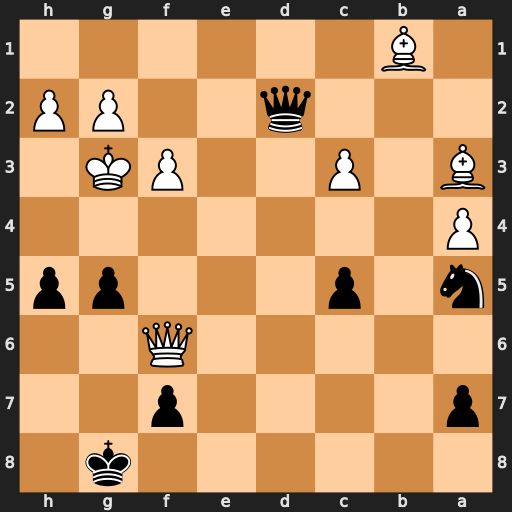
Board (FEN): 6k1/p4p2/5Q2/n1p3pp/P7/B1P2PK1/3q2PP/1B6
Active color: b
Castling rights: -
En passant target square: -
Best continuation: Qe1+ Kh3 Qh4#